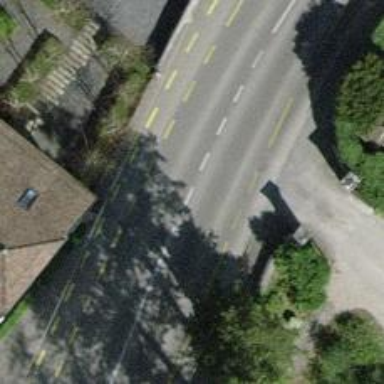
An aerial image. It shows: Secondary road with asphalt surface and designated cycle lane.